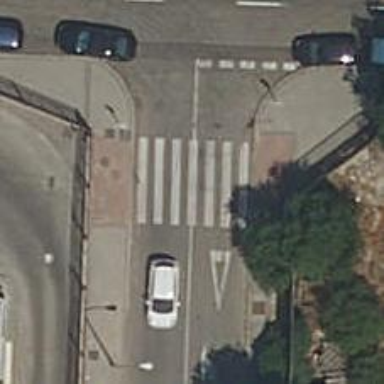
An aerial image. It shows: Uncontrolled road crossing.